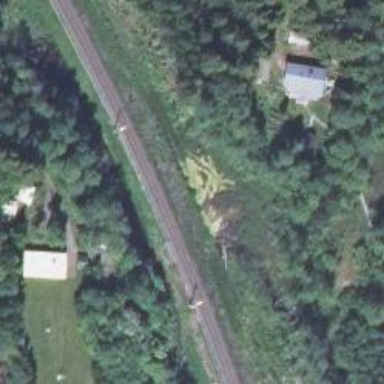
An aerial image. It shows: Continuous rail for railway.